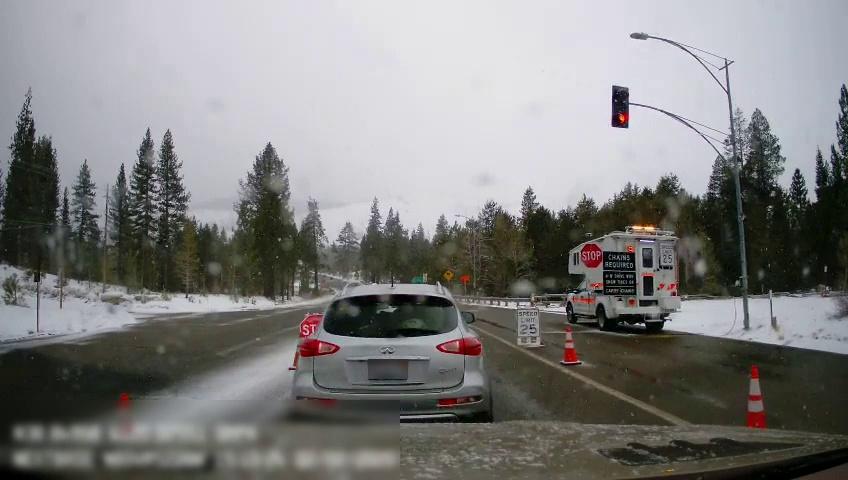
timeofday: Day
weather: Snowy
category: Drivable Space
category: Vehicles | Truck
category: Vehicles | SUV
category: Lanes | Alternate Lane
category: Traffic | Lights
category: Traffic | Signs
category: Traffic | Signs
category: Traffic | Signs
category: Traffic | Signs
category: Traffic | Signs
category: Traffic | Signs
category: Traffic | Signs
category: Traffic | Signs
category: Traffic | Signs